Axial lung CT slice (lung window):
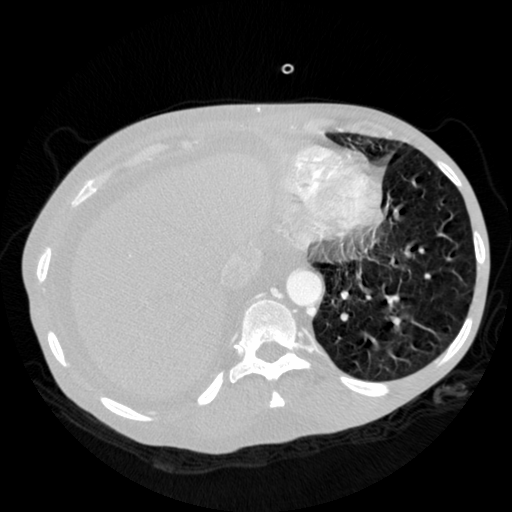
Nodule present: no